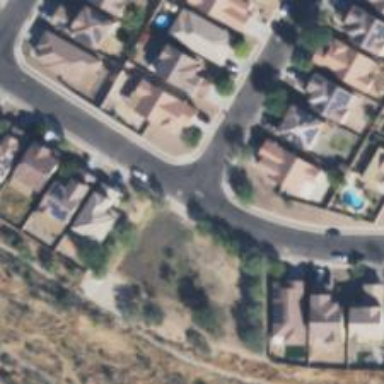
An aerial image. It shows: Residential road.